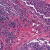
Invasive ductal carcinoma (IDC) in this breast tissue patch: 0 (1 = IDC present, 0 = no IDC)